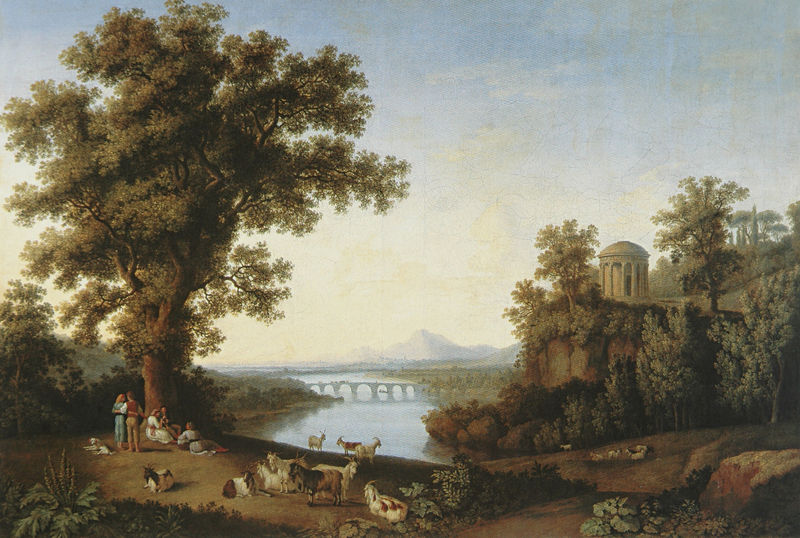
Titel: Ideale Landschaft mit Tempelchen
Künstler: Jakob Philipp Hackert
Standort: Schweinfurt
Institution: Sammlung Georg Schäfer
Schlagwörter: baum, berg, blau, blätter, felsen, himmel, laub, mann, schatten, wasser, wolken, bäume, fluss, frauen, grün, landschaft, menschen, ocker, see, sitzen, ufer, braun, frau, grau, hintergrund, kleid, licht, männer, säulen, weiss, ausblick, hund, park, tiere, wiese, wolke, gespräch, wirtschaft, architektur, barock, stein, bild, erde, hügel, kühe, natur, vieh, weide, zweige, brücke, büsche, gebüsch, gewässer, boden, familie, kind, klassizismus, paar, pflanzen, england, wald, anhöhe, rund, garten, zypressen, liebe, ruhe, ansicht, bogen, italien, süden, abhang, mittag, berge, fels, gebirge, dunst, herde, kuh, rind, steil, wolkenlos, idylle, pause, picknick, rast, figuren, bogenbrücke, romantik, rt, bögen, rinder, schaf, antike, übergang, vulkan, ideal, idyll, altar, eiche, tempel, verblauung, viadukt, monopteros, pavillon, rundtempel, klassik, hirten, schäfer, ziege, englischer garten, raster, vesuv, ziegen, gebüsche, pastorale, rondell, friedlich, flussufer, rotunde, tempelchen, königskerze, teehaus, bergkegel, trtaum, raser